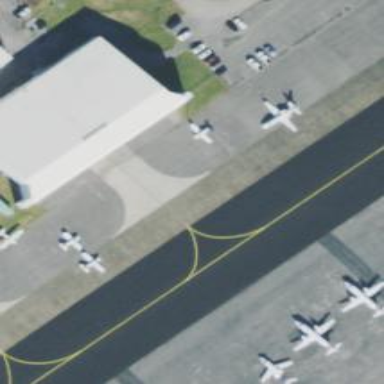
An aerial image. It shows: Image of taxiway at airport.